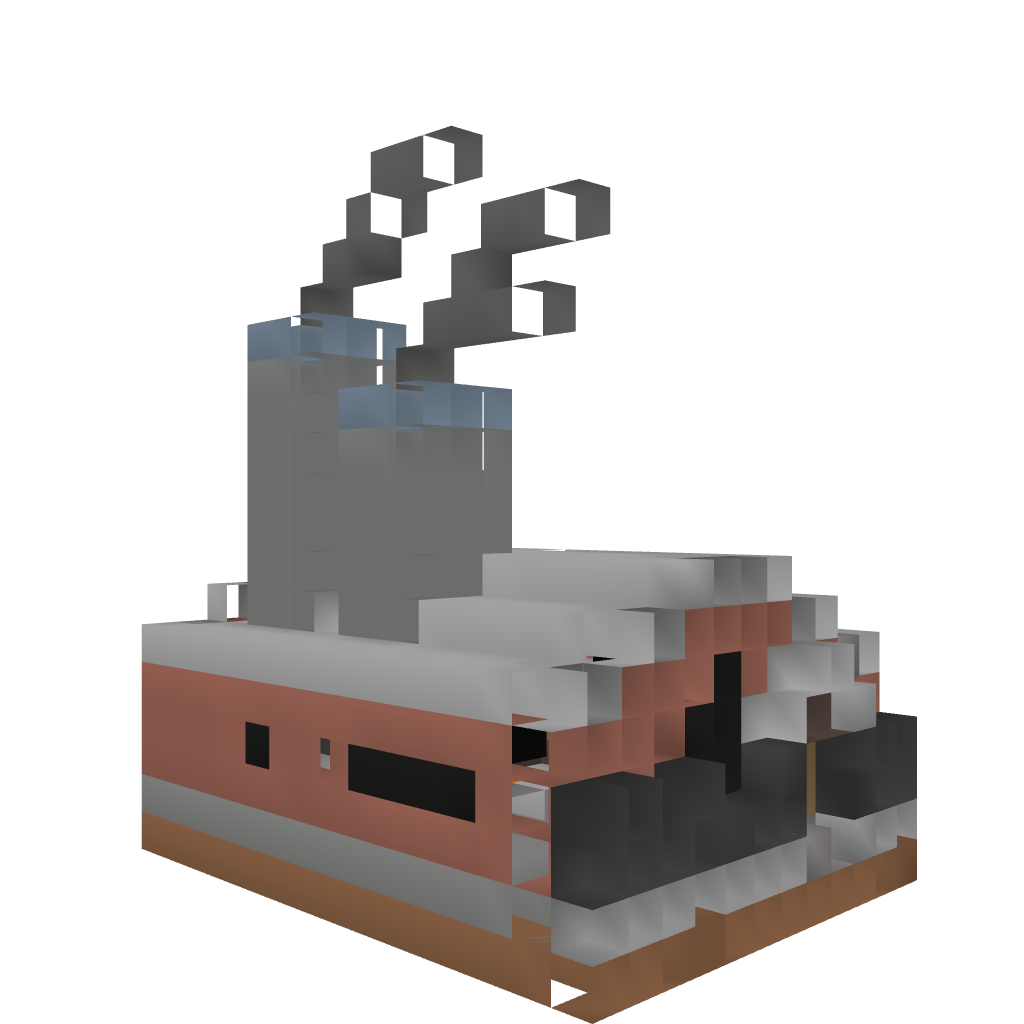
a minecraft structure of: Testificate Co. Ltd. Furnace &amp; Smithy